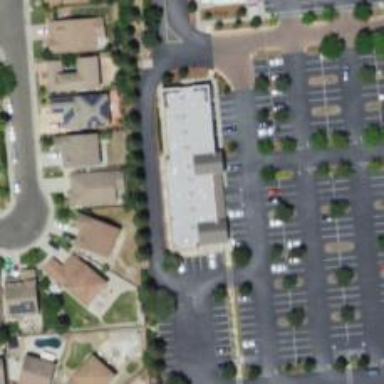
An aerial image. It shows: Veterinary facility.